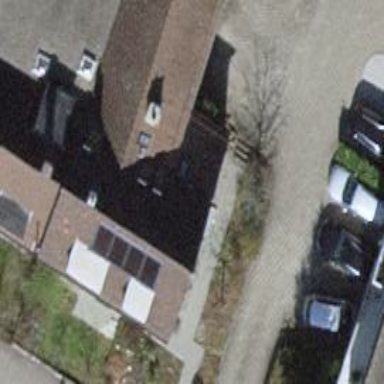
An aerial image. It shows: Semidetached house with tiled roof.